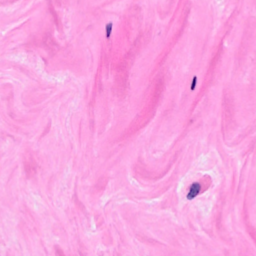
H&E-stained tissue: Breast